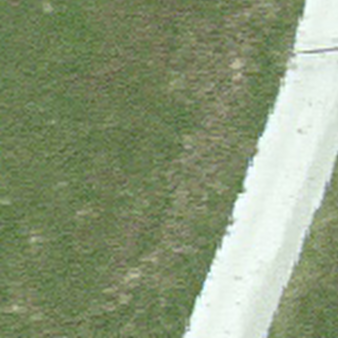
Label: other